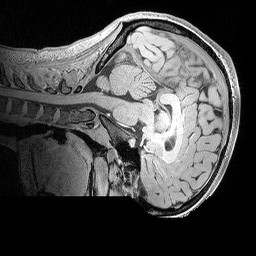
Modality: MP2RAGE
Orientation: sagittal
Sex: female
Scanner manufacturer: siemens
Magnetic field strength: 3 T
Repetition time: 5 s
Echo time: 0.00292 s